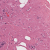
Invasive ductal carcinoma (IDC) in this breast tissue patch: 0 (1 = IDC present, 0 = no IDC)